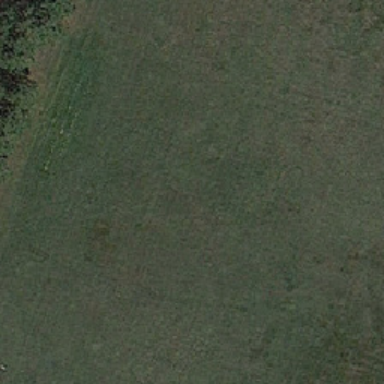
Green grass grows on the pasture .